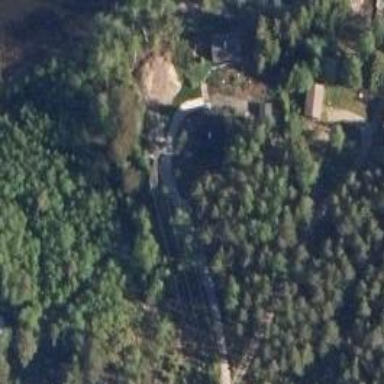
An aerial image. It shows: Driveway.